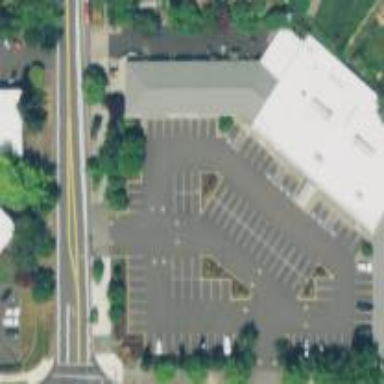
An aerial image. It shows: Parking space is available.